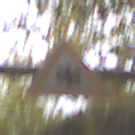
Verkehrszeichen: SchneeOderEisglaette
Umgebung: Outdoor, Nature
Tageszeit: MorningAfternoon
Wetter: Overcast
Licht: Natural
Jahreszeit: Autumn
Kontrast: LowContrast